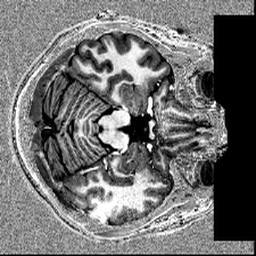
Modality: T1w
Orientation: axial
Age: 29
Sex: female